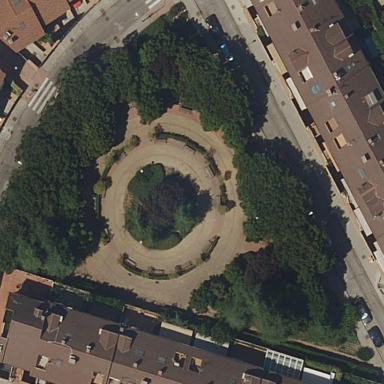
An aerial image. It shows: Park.